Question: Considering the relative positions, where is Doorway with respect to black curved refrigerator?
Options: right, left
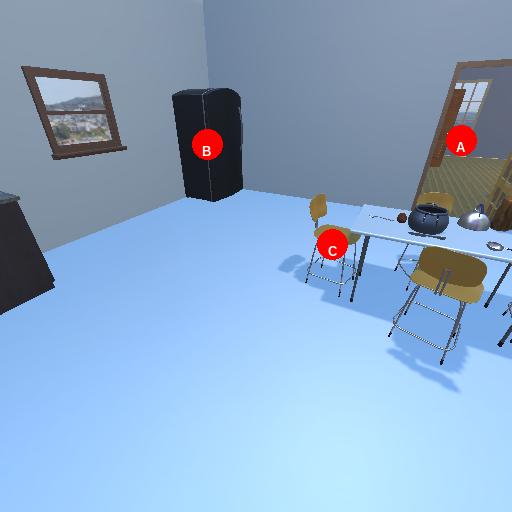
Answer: right